Question: I have created an activity which contains product id and product name as list items. Each row contains an edittext which can be used to enter quantity for a particular product. The rows also contain a checkbox to select the particular product.
This is how the list looks like:

When I click on the list items, I can get the id and name of the particular list item, but I also want to get the quantity entered by the user for the list item.
This is the :
'''
public class PollStationActivity extends Activity {
// Hashmap for ListView
ArrayList<HashMap<String, String>> PSList = new ArrayList<HashMap<String, String>>();
String status_code_from_prev;
List<HashMap<String, String>> fillMaps=null;
String alert_message;
String quantity_message;
//quantity edittext
EditText quantity_edit;
@Override
public void onCreate(Bundle savedInstanceState) {
super.onCreate(savedInstanceState);
setContentView(R.layout.activity_poll_station);
//quantity edittext
quantity_edit = (EditText)findViewById(R.id.qty_editText);
//database insertion
DatabaseHelper db = new DatabaseHelper(this);
ContentValues values = new ContentValues();
try {
db.createDataBase();
values.put("_id", "1");
values.put("name", "rose");
db.insert(values);
} catch (IOException e) {
e.printStackTrace();
}
db.close();
ArrayList<TestItem> PSList = new ArrayList<TestItem>();
try {
db.createDataBase();
PSList = db.getAllData();
} catch (IOException e) {
e.printStackTrace();
}
db.close();
fillMaps = new ArrayList<HashMap<String, String>>();
Iterator<TestItem> i = PSList.iterator();
while(i.hasNext())
{
HashMap<String, String> map = new HashMap<String, String>();
TestItem objPSItem = i.next();
map.put("name", objPSItem.NAME);
map.put("Id", objPSItem.ID);
//map.put("quantity", objPSItem.QUANTITY);
fillMaps.add(map);
}
Log.i("Size: ", ""+fillMaps.size());
//populating listview from database
ListView listView1 = (ListView) findViewById(R.id.poll_list_listView);
if (null != listView1 && null != PSList) {
listView1.setAdapter(new ListAdapter(PollStationActivity.this,
R.id.ListViewContainer, new String[fillMaps.size()]));
}
}
//class for the list and on click handler
class ListAdapter extends ArrayAdapter<String> {
private final Context context;
private final String[] values;
public ListAdapter(Context context, int textViewResourceId,
String[] objects) {
super(context, textViewResourceId, objects);
// TODO Auto-generated constructor stub
this.context = context;
this.values = objects;
}
@Override
public View getView(int position, View convertView, ViewGroup parent) {
// TODO Auto-generated method stub
// return super.getView(position, convertView, parent);
LayoutInflater inflater = (LayoutInflater) context
.getSystemService(Context.LAYOUT_INFLATER_SERVICE);
final View rowView = inflater.inflate(R.layout.list_layout, parent,
false);
final HashMap<String, String> map = fillMaps.get(position);
TextView textView = (TextView) rowView
.findViewById(R.id.list_label_name);
textView.setText("("+map.get("Id")+") "+map.get("name"));
rowView.setOnClickListener(new View.OnClickListener() {
public void onClick(View v) {
rowView.setBackgroundResource(R.drawable.list_bg_pressed);
Handler handler = new Handler();
Runnable r = new Runnable() {
public void run() {
rowView.setBackgroundResource(R.drawable.list_bg);
}
};
handler.postDelayed(r, 200);
//alert box
AlertDialog.Builder alertDialog = new AlertDialog.Builder(PollStationActivity.this);
// Setting Dialog Title
alertDialog.setTitle("Please Note!");
// Setting Dialog Message
alertDialog.setMessage("Are you sure you want to select "+"("+map.get("Id")+") "+map.get("name")+"?");
// Setting Positive "Yes" Button
alertDialog.setPositiveButton("Yes", new DialogInterface.OnClickListener() {
public void onClick(DialogInterface dialog,int which) {
// Write your code here to invoke YES event
// Intent intent = new Intent(RegisterFirstActivity.this, RegisterSecondActivity.class);
//
// intent.putExtra("AC_Code", map.get(TAG_CODE));
// RegisterFirstActivity.this.startActivity(intent);
}
});
// Setting Negative "NO" Button
alertDialog.setNegativeButton("No", new DialogInterface.OnClickListener() {
public void onClick(DialogInterface dialog, int which) {
// Write your code here to invoke NO event
dialog.cancel();
}
});
// Showing Alert Message
alertDialog.show();
}
});
return rowView;
}
}
public void makeAToast(String str) {
//yet to implement
Toast toast = Toast.makeText(this,str, Toast.LENGTH_SHORT);
toast.setGravity(Gravity.CENTER, 0, 0);
toast.show();
}
}
'''
This is the class:
'''
public class TestItem {
public String ID;
public String NAME;
public String QUANTITY;
public boolean selected;
// Empty constructor
public TestItem(){
}
// constructor
public TestItem(String id, String name, String quantity){
this.ID = id;
this.NAME = name;
this.QUANTITY = quantity;
}
// constructor
public TestItem(String name, String quantity){
this.NAME = name;
this.QUANTITY = quantity;
}
// getting ID
public String getID(){
return this.ID;
}
// setting id
public void setID(String id){
this.ID = id;
}
// getting name
public String getName(){
return this.NAME;
}
// setting name
public void setName(String name){
this.NAME = name;
}
// getting phone number
public String getQuantity(){
return this.QUANTITY;
}
// setting quantity
public void setQuantity(String quantity){
this.QUANTITY = quantity;
}
public boolean isSelected() {
return selected;
}
public void setSelected(boolean selected) {
this.selected = selected;
}
}
'''
This is the :
'''
<RelativeLayout xmlns:android="http://schemas.android.com/apk/res/android"
android:layout_width="fill_parent"
android:layout_height="fill_parent"
android:background="@drawable/main_bg">
<RelativeLayout
android:id="@+id/ListViewContainer"
android:layout_width="wrap_content"
android:layout_height="wrap_content"
android:layout_below="@+id/poll_label_textView"
android:layout_centerHorizontal="true"
android:layout_marginTop="28dp" >
<ListView
android:id="@+id/poll_list_listView"
android:layout_width="match_parent"
android:layout_height="wrap_content"
android:layout_centerHorizontal="true"
android:layout_centerVertical="true" >
</ListView>
</RelativeLayout>
</RelativeLayout>
'''
This is the :
'''
<LinearLayout xmlns:android="http://schemas.android.com/apk/res/android"
android:id="@+id/library_linear_layout"
android:layout_width="match_parent"
android:layout_height="70dp"
android:layout_alignParentLeft="true"
android:background="@drawable/list_bg"
android:padding="5dp" >
<RelativeLayout
android:layout_width="fill_parent"
android:layout_height="44dp"
android:background="@null" >
<TextView
android:id="@+id/list_label_name"
android:layout_width="wrap_content"
android:layout_height="wrap_content"
android:layout_alignParentLeft="true"
android:layout_centerVertical="true"
android:text="name"
android:textAppearance="?android:attr/textAppearanceSmall"
android:textSize="17sp" />
<CheckBox
android:id="@+id/item_checkBox"
android:layout_width="wrap_content"
android:layout_height="wrap_content"
android:layout_alignParentRight="true"
android:layout_centerVertical="true"/>
<EditText
android:id="@+id/qty_editText"
android:layout_width="75dp"
android:layout_height="wrap_content"
android:layout_centerHorizontal="true"
android:layout_centerVertical="true"
android:ems="10"
android:maxLines="1"
android:inputType="number" >
</EditText>
</RelativeLayout>
</LinearLayout>
'''
I want to how to extract text from the edittext which I have created for every list item. If I try to extract the text on
'''
rowView.setOnClickListener(new View.OnClickListener()
'''
like this:
'''
// Setting Dialog Message
alertDialog.setMessage("Are you sure you want to select "+"("+map.get("Id")+") "+map.get("name")+"Quantity: "+quantity_edit.getText().toString()+"?");
'''
The I am getting a 'null pointer exception' getting generated due to the 'rowView.setOnClickListener(new View.OnClickListener()'
What should I do? What should be the work around?
Thanks in advance!
//------------------------------------------------------------------------------//
Now I want to do something like, I want to remove a particular row on clicking it. The row will only be deleted from the existing listview and a new list will be shown, how to do that?
Thanks once again!
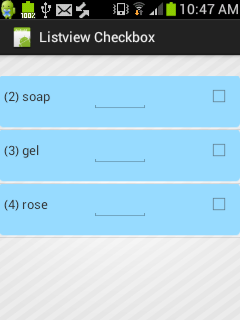
Answer: You first need to get the reference to the 'EditText' object, which you can do by using 'findViewById'
'''
quantity_edit = (EditText) view.findViewById("qty_editText");
'''